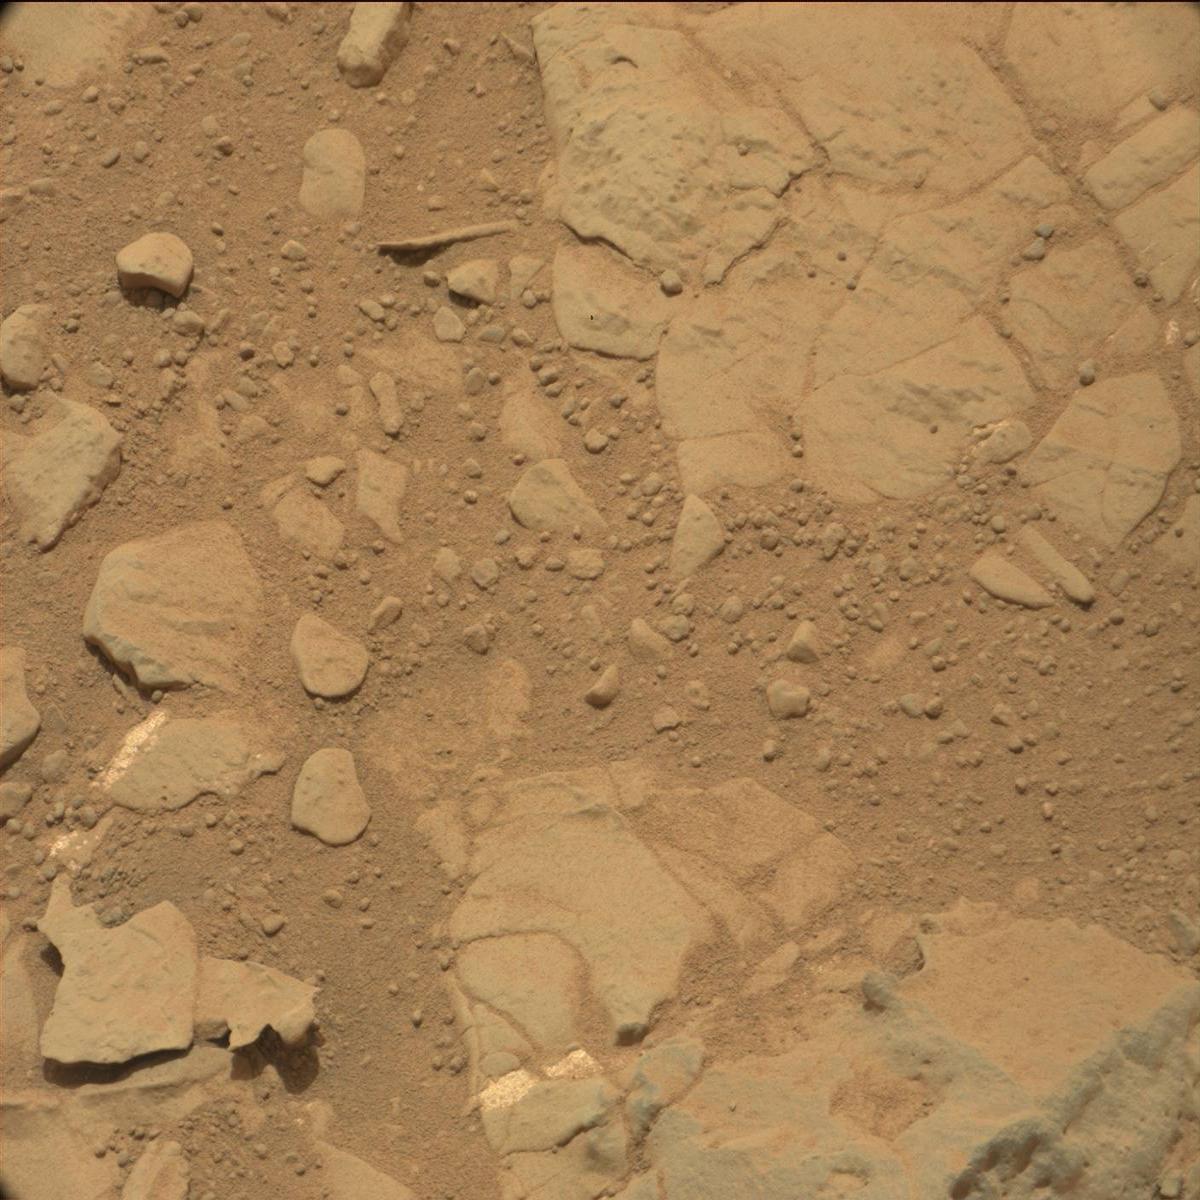
Terrain classes present: Bedrock, Rock, Sand / Soil